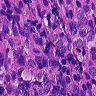
Metastatic tissue present: yes